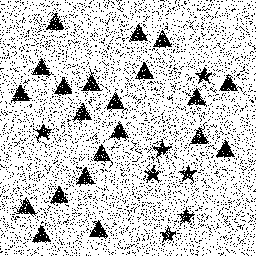
Squares: 0
Triangles: 21
Stars: 7
Total shapes: 28